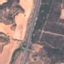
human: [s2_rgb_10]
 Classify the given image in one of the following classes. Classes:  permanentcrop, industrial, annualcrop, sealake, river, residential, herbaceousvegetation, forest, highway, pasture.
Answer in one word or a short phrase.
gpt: Highway